Question: I need to send a POST request with x-www-form-urlencoded parameters to a URL. I'm using 'Typhoeus' gem for this purpose.
'''
@fetch = Typhoeus::Request.post("http://www.diyanet.gov.tr/turkish/namazvakti/vakithes_namazsonuc.asp", :params => {"ulk"=>"TURKIYE", "sehirler"=>"ADANA", "R1"=>"AYLIK"}, :headers=>{"Content-type"=>"application/x-www-form-urlencoded"})
'''
But I don't get what I expected...
This is Postman (chrome extension) screenshot below. As you can see, I'm setting everything the same and it runs properly at Postman.

Do you have any idea what's going wrong?
Different solutions/gems are welcomed too...
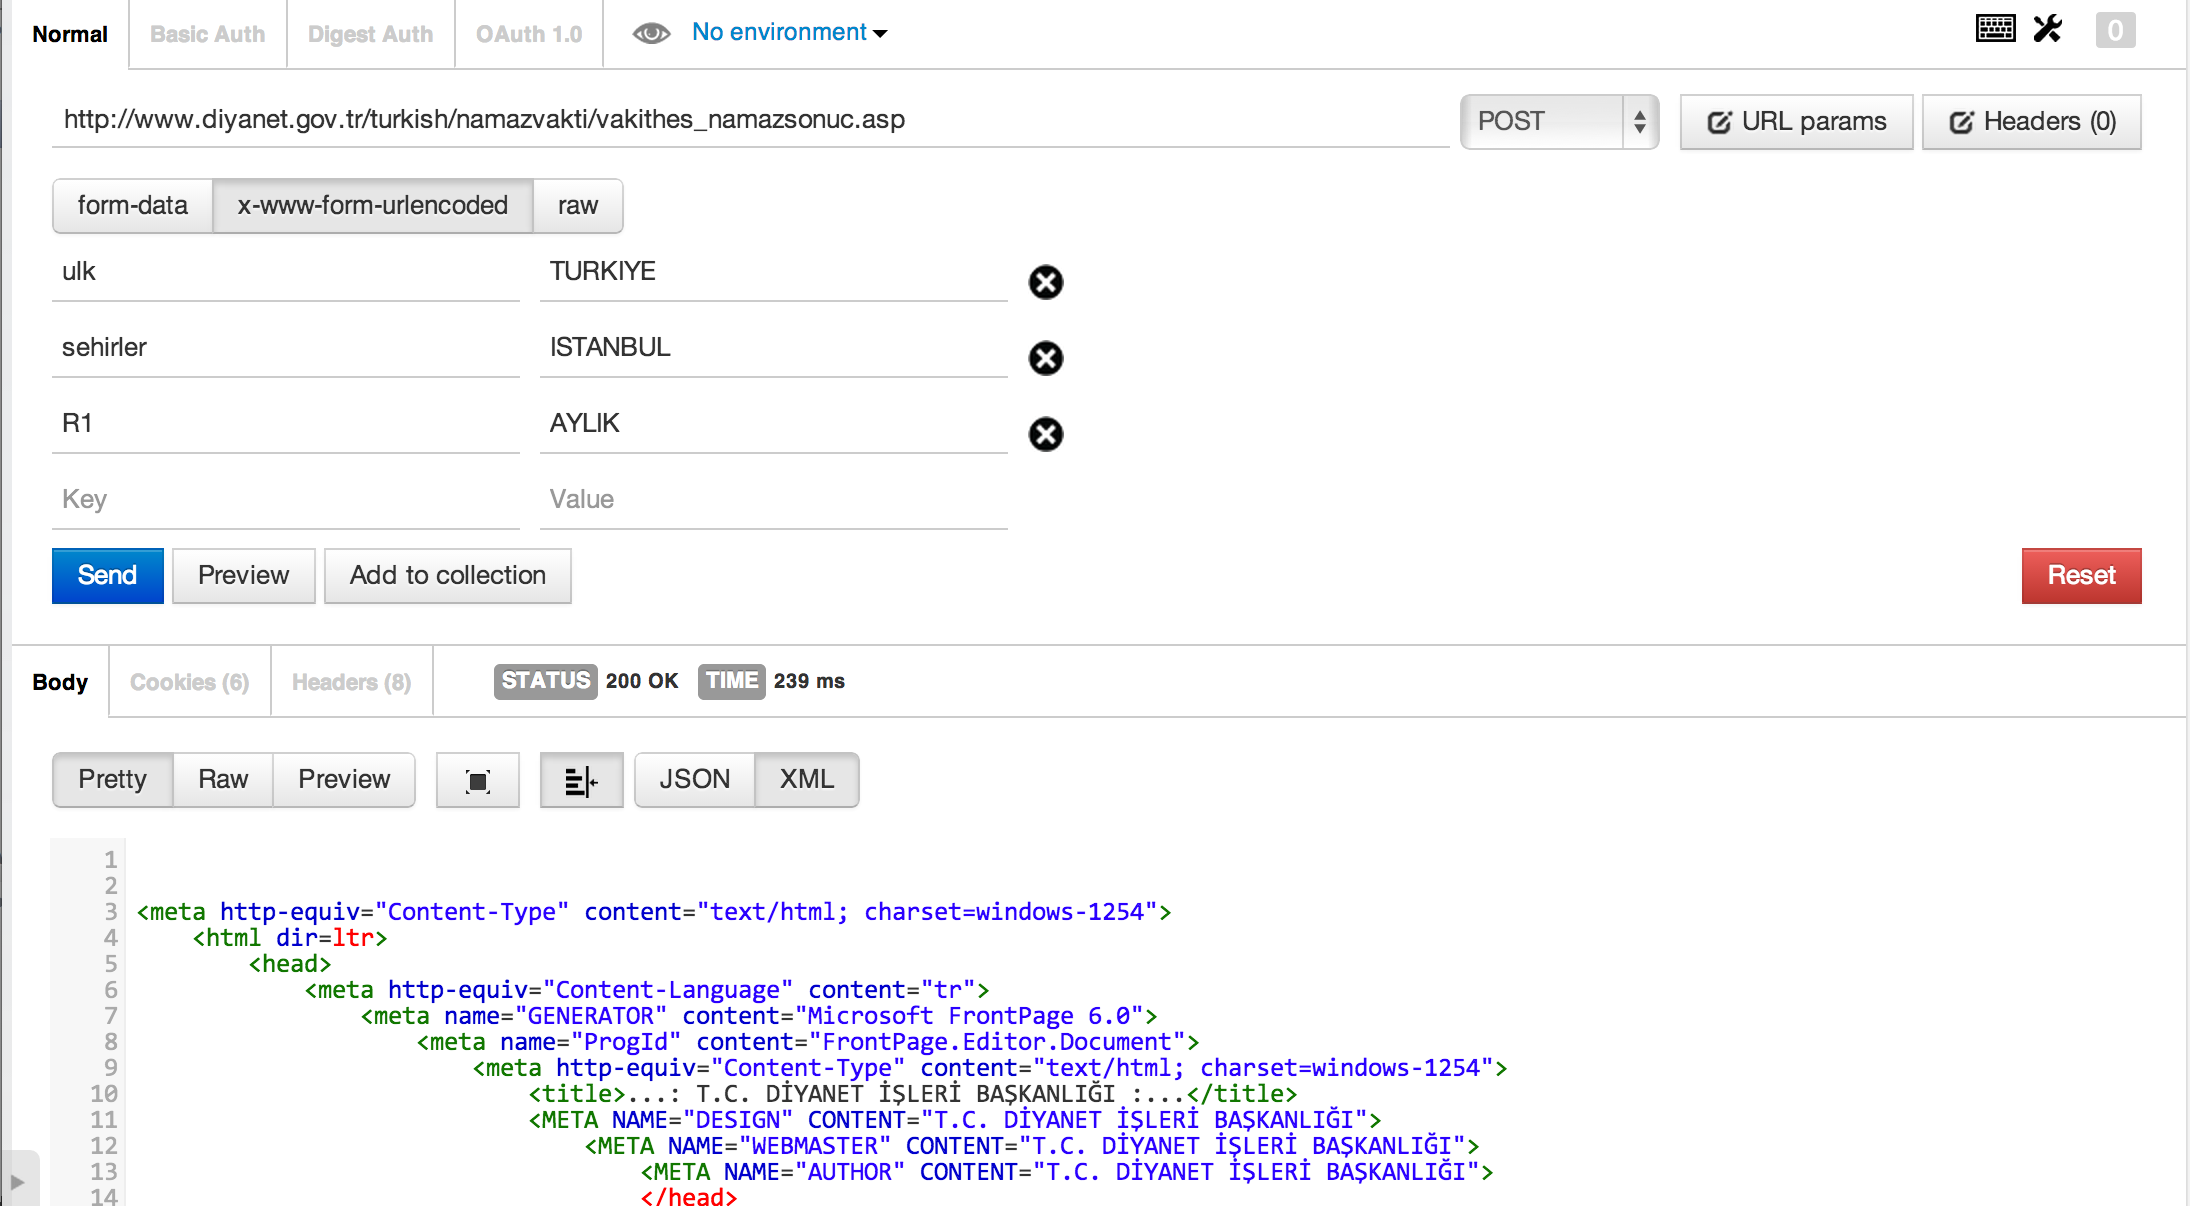
Answer: Well, I've opened an <URL> about this.
All I had to was changing 'params' with 'body'. I think It's about structure of 'x-www-form-urlencoded' parameters...
Oh my pity 3 hours.